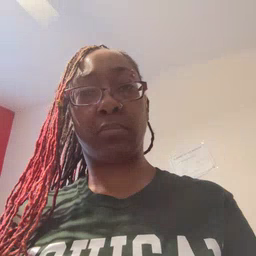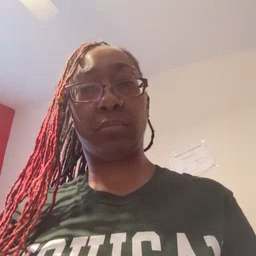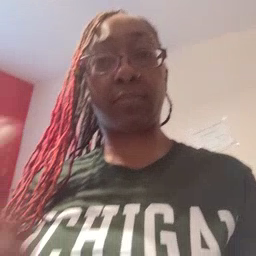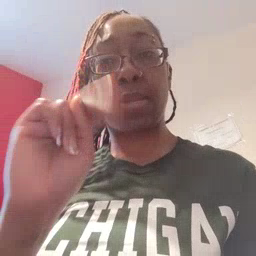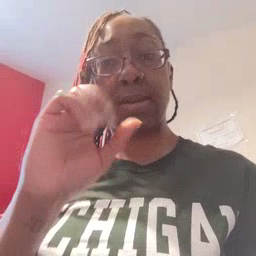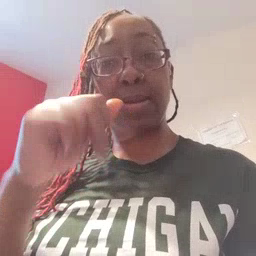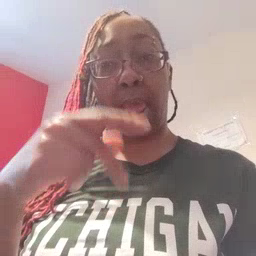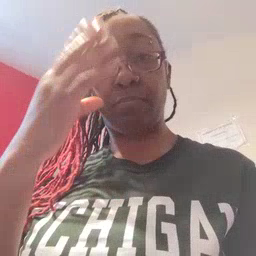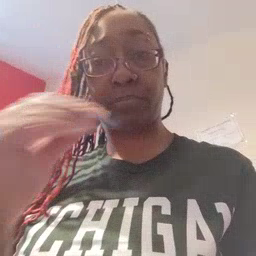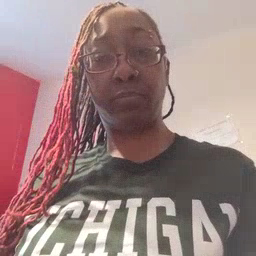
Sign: nap